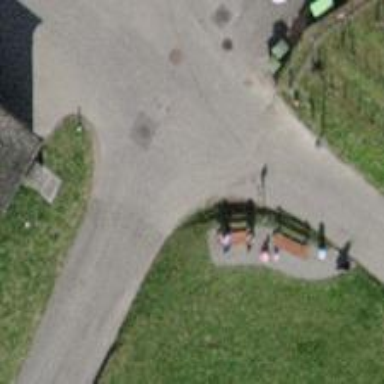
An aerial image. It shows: Brown bench in the vicinity.